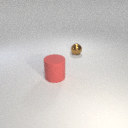
large red rubber cylinder in front of small brown metal sphere